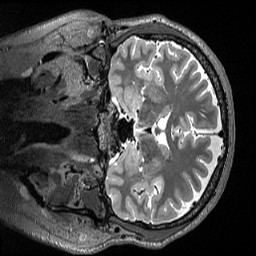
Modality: T2w
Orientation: coronal
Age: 44
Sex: male
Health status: ill
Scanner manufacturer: siemens
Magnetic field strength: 3 T
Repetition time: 3.2 s
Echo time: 0.563 s